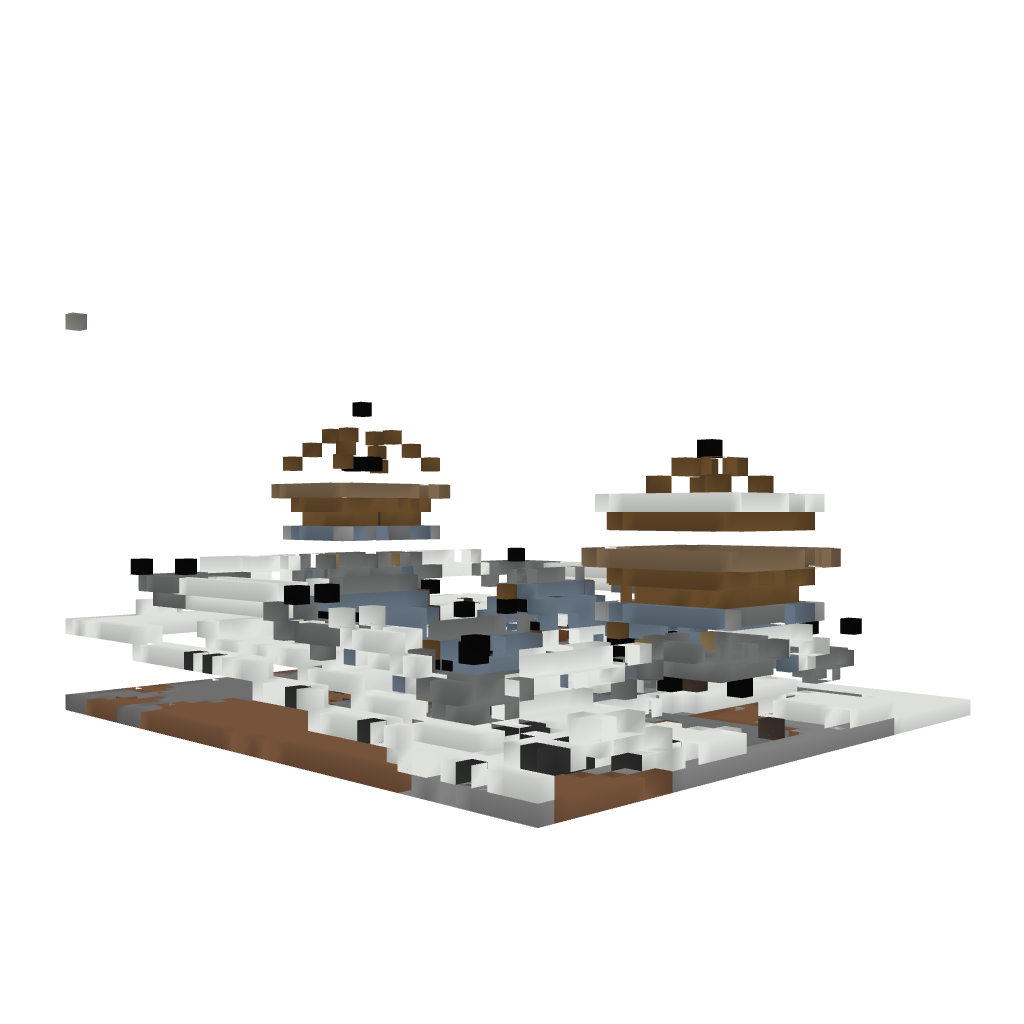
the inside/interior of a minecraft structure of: Celtia Outpost